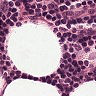
Metastatic tissue present: no